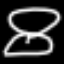
Label: hourglass